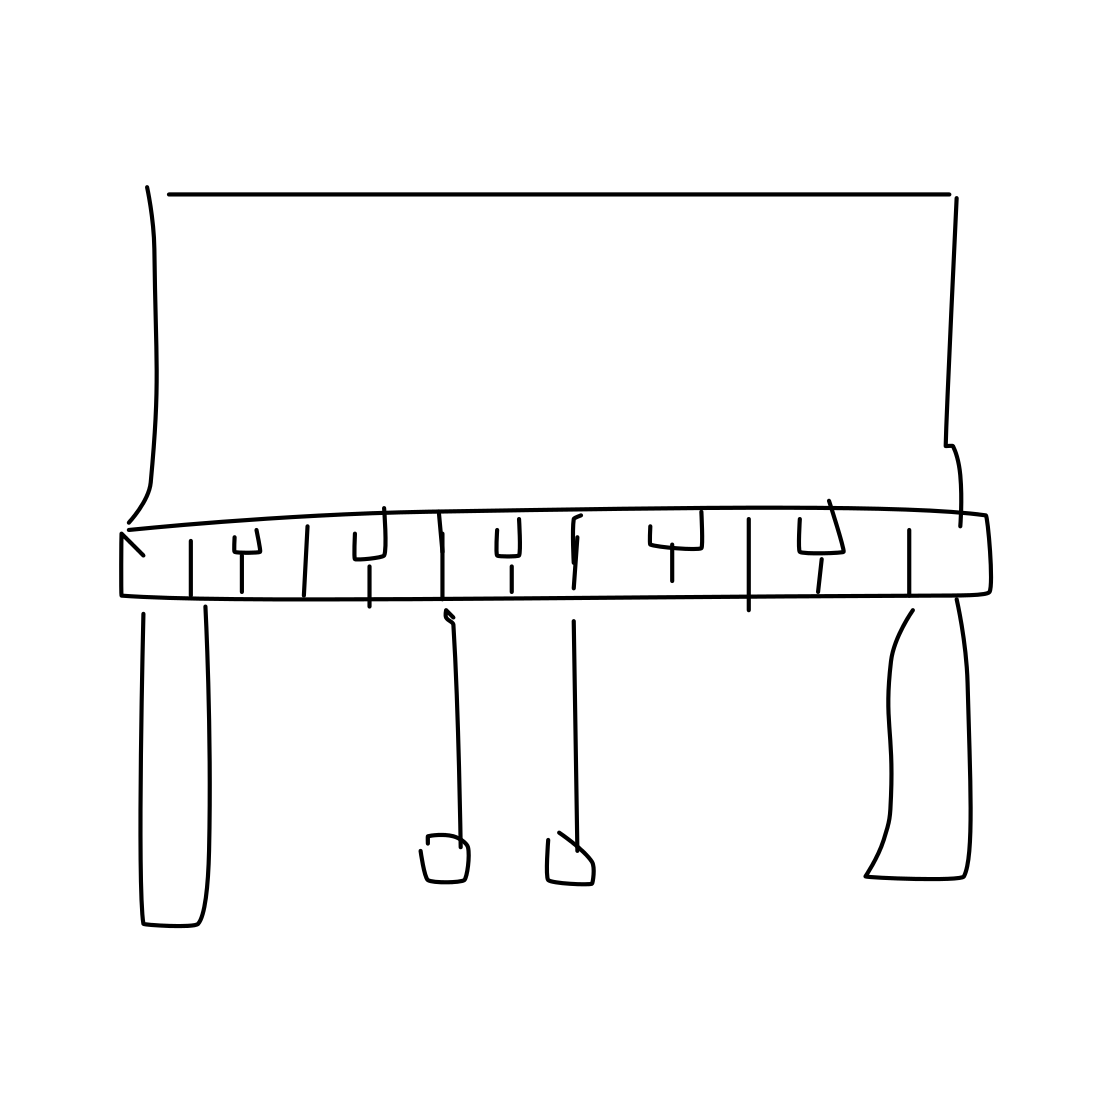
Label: piano